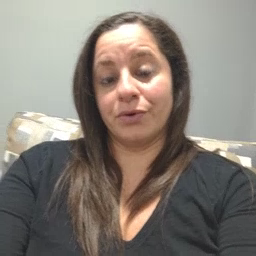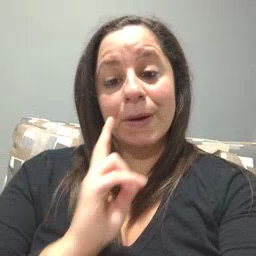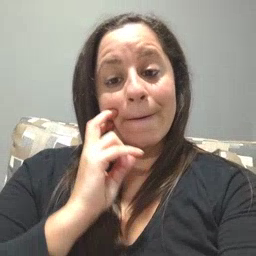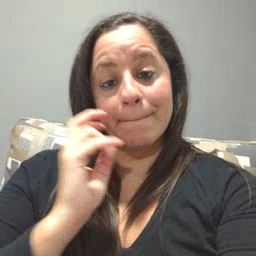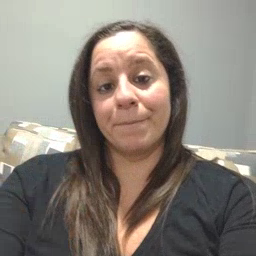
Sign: gum